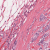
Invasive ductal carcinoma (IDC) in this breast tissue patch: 1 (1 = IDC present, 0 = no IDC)